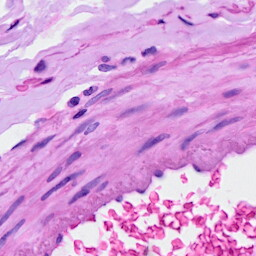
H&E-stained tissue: Ovarian